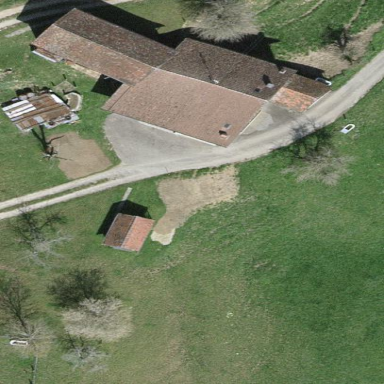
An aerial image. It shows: Farmyard area.